Interaction volume radius: 5 \u00c5
Interaction volume height: 40 \u00c5
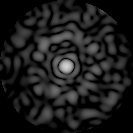
Disorder parameter: 0.7938